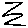
Label: zigzag